【题型】解答题　【知识点】解析几何　【难度】medium
设椭圆 \(\Gamma: \frac{x^2}{a^2} + y^2 = 1\ (a > 1)\)，\(\Gamma\) 的离心率是短轴长的 \(\frac{\sqrt{2}}{4}\) 倍，直线 \(l\) 交 \(\Gamma\) 于 \(A\)、\(B\) 两点，\(C\) 是 \(\Gamma\) 上异于 \(A\)、\(B\) 的一点，\(O\) 是坐标原点。

(1) 求椭圆 \(\Gamma\) 的方程；

(2) 若直线 \(l\) 过 \(\Gamma\) 的右焦点 \(F\)，且 \(\overrightarrow{CO} = \overrightarrow{OB}\)，\(\overrightarrow{CF} \cdot \overrightarrow{AB} = 0\)，求 \(S_{\triangle CEB}\) 的值；

(3) 设直线 \(l\) 的方程为 \(y = kx + m\ (k,m \in \mathbb{R})\)，且 \(\overrightarrow{OA} + \overrightarrow{OB} = \overrightarrow{CO}\)，求 \(|\overrightarrow{AB}|\) 的取值范围。
【解答】
\noindent
【详解】（1）由 \(\Gamma\) 的离心率是短轴长的 \(\frac{\sqrt{2}}{4}\) 倍，得
\[
\frac{\sqrt{a^2-1}}{a} = \frac{\sqrt{2}}{2}, \quad \text{即} \quad \sqrt{2(a^2-1)} = a,
\]
又 \(a>1\)，则 \(a = \sqrt{2}\)，

故椭圆 \(\Gamma\) 的方程为 \(\frac{x^2}{2} + y^2 = 1\)。

\noindent
（2）设 \(\Gamma\) 的左焦点为 \(F_1\)，连接 \(CF_1\)，
因为 \(\overrightarrow{CO} = \overrightarrow{OB}\)，所以点 \(B\)、\(C\) 关于点 \(O\) 对称，

又 \(\overrightarrow{CF} \cdot \overrightarrow{AB} = 0\)，则 \(CF \perp AB\)，

由椭圆 \(\Gamma\) 的对称性可得，
\(CF \perp CF_1\)，且三角形 \(OCF_1\) 与三角形 \(OBF\) 全等，

则 \(S_{\triangle CBF} = S_{\triangle CFF_1} = \frac{1}{2}|CF_1| \cdot |CF|\)，

又
\[
\begin{cases}
|CF_1| + |CF| = 2\sqrt{2} \\
|CF_1|^2 + |CF|^2 = |F_1F|^2 = 4
\end{cases},
\]
化简整理得，
\(|CF_1| \cdot |CF| = 2\)，则 \(S_{\triangle CBF} = 1\)。

\noindent
（3）设 \(A(x_1,y_1)\)，\(B(x_2,y_2)\)，\(C(x_0,y_0)\)，

又 \(\overrightarrow{OA} + \overrightarrow{OB} = \overrightarrow{CO}\)，则 \(x_0 = -(x_1 + x_2)\)，\(y_0 = -(y_1 + y_2)\)，
由
\[
\begin{cases}
\frac{x^2}{2} + y^2 = 1 \\
y = kx + m
\end{cases}
\]
得，\((1 + 2k^2)x^2 + 4mkx + 2m^2 - 2 = 0\)，
\[
\Delta = 16m^2k^2 - 8(1 + 2k^2)(m^2 - 1) = 8(2k^2 - m^2 + 1),
\]
\noindent
由韦达定理得，
\[
x_1 + x_2 = \frac{-4mk}{1 + 2k^2}, \quad x_1x_2 = \frac{2m^2 - 2}{1 + 2k^2},
\]
又
\[
y_1 + y_2 = k(x_1 + x_2) + 2m = \frac{2m}{1 + 2k^2},
\]
则
\[
x_0 = \frac{4mk}{1 + 2k^2}, \quad y_0 = \frac{-2m}{1 + 2k^2},
\]
因为点 \(C\) 在椭圆 \(\Gamma\) 上，所以
\[
\left(\frac{4mk}{1 + 2k^2}\right)^2 + 2\left(\frac{-2m}{1 + 2k^2}\right)^2 = 2,
\]
化简整理得，\(4m^2 = 1 + 2k^2\)，
此时，
\[
\Delta = 8(2k^2 - m^2 + 1) = 8\left(2k^2 + 1 - \frac{2k^2 + 1}{4}\right) = 6(2k^2 + 1) > 0,
\]
则
\[
|\overrightarrow{AB}| = \sqrt{(x_2 - x_1)^2 + (y_2 - y_1)^2} = \sqrt{(1 + k^2)(x_2 - x_1)^2}
\]
\[
= \sqrt{1 + k^2} \cdot \sqrt{\left(\frac{-4mk}{1 + 2k^2}\right)^2 - 4\left(\frac{2m^2 - 2}{1 + 2k^2}\right)}
\]
\[
= \sqrt{1 + k^2} \cdot \frac{\sqrt{6(2k^2 + 1)}}{1 + 2k^2}
\]
\[
= \sqrt{\frac{6 + 6k^2}{1 + 2k^2}},
\]
令 \(t = 1 + 2k^2\)，即 \(t \ge 1\)，
则
\[
\frac{6 + 6k^2}{1 + 2k^2} = \frac{3t + 3}{t} = 3 + \frac{3}{t} \in (3, 6],
\]
则 \(|\overrightarrow{AB}|\) 的取值范围是 \((\sqrt{3}, \sqrt{6}]\)。
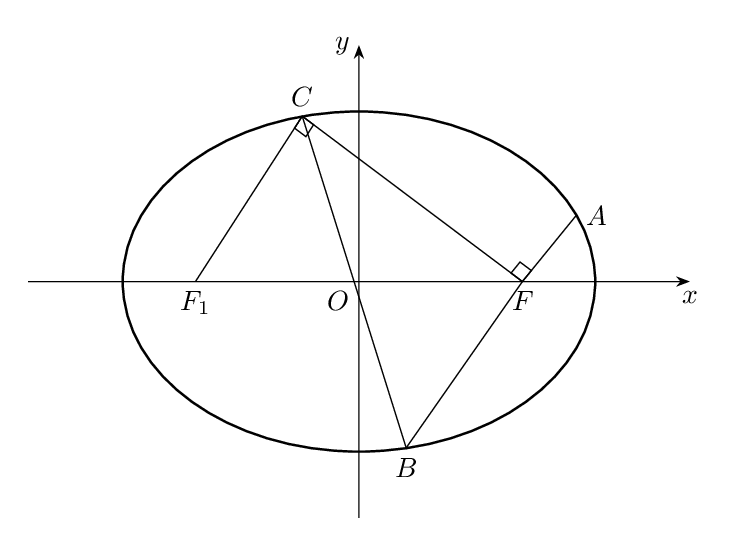